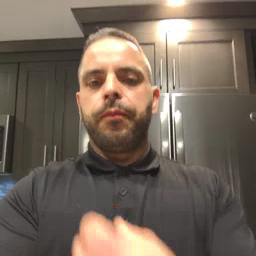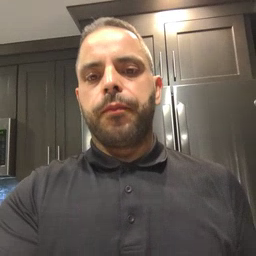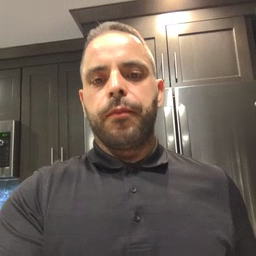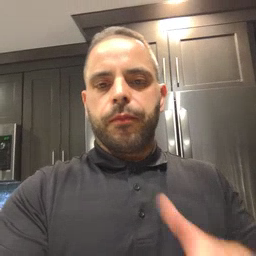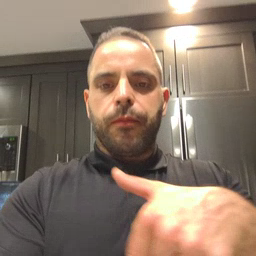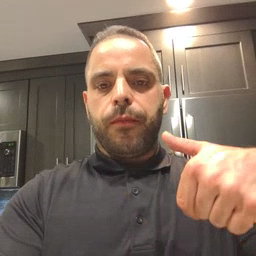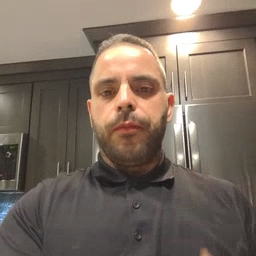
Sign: underwear